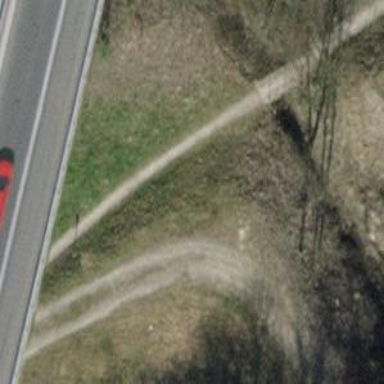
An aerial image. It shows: Footway with pebblestone surface.